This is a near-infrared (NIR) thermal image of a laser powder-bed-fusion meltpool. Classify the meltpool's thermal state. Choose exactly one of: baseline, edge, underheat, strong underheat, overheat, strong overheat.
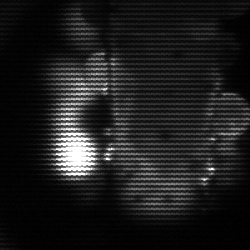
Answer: strong underheat